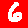
Digit: 6